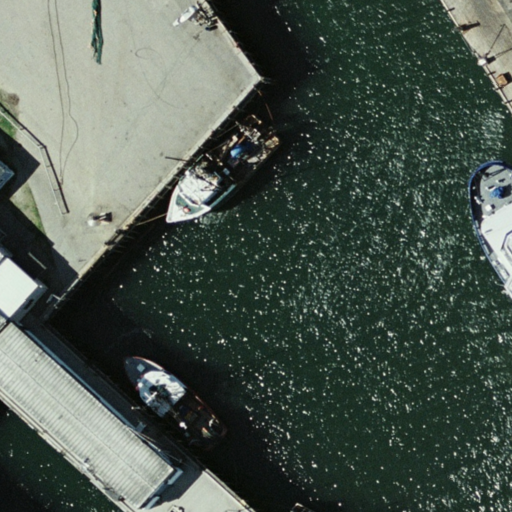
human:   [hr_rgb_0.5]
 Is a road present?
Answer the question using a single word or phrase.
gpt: no

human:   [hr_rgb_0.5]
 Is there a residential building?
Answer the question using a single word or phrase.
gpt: yes

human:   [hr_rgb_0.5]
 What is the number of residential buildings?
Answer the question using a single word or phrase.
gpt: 2

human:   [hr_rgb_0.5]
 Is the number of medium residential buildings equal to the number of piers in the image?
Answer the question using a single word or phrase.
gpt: yes

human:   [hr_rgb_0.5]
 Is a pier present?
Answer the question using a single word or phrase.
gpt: yes

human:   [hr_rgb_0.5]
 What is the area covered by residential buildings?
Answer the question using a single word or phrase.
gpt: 120m2

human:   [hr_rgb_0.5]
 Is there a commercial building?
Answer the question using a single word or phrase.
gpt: no

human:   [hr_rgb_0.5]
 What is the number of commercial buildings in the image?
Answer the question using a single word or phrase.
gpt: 0

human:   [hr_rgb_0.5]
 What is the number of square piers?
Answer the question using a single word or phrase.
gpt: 0

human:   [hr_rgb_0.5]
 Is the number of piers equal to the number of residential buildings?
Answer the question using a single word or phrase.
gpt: no

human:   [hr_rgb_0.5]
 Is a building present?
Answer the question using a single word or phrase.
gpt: yes

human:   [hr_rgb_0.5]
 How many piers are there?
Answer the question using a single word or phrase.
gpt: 1

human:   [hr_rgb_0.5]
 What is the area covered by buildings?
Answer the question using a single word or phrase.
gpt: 120m2

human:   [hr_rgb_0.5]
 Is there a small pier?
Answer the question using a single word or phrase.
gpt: yes

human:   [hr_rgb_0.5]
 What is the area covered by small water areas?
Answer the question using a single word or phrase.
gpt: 0m2

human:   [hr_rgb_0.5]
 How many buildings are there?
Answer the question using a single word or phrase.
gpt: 2

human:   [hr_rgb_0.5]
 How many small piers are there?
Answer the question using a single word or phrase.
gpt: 1

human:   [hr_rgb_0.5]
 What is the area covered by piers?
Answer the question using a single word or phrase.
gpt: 49m2

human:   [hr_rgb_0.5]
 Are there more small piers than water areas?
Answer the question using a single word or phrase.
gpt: yes

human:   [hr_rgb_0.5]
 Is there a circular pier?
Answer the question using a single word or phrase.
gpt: no

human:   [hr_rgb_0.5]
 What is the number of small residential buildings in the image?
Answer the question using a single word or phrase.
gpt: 1

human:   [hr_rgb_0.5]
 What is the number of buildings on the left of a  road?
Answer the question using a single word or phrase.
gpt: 0

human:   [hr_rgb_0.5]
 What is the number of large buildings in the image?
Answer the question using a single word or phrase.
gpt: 0

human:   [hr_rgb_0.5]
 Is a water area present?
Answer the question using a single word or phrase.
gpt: no

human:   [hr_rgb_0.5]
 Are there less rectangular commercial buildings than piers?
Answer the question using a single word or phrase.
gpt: yes

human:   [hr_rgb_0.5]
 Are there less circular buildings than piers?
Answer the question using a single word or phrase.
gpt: yes

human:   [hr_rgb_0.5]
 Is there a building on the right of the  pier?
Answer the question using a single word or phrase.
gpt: yes

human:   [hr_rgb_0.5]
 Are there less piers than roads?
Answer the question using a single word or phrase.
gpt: no

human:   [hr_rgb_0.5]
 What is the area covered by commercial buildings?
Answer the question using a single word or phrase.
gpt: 0m2

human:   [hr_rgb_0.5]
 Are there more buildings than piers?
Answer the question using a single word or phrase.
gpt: yes

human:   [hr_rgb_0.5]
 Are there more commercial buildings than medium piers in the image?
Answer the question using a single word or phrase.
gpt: no

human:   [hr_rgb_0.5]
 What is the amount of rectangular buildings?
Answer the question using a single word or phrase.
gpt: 2

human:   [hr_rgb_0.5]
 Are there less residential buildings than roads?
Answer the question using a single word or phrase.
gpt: no

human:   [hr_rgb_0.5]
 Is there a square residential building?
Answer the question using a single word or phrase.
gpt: no

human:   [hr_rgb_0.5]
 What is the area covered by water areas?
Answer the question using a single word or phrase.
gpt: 0m2

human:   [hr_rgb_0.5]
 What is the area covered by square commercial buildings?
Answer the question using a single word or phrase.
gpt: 0m2

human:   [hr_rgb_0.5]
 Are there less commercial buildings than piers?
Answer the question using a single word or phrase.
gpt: yes

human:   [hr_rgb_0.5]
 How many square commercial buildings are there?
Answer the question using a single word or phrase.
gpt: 0

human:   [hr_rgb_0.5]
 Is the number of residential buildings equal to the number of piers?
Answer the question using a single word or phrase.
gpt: no

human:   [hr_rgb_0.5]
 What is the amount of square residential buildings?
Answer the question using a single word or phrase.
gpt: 0

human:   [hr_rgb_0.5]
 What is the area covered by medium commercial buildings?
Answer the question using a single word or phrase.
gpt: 0m2

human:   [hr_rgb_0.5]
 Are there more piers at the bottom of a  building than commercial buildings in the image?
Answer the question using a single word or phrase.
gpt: no

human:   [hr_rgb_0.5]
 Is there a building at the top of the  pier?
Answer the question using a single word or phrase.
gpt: no

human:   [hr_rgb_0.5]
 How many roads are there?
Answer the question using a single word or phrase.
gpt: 0

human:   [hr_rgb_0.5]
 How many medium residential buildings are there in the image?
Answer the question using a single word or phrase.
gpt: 1

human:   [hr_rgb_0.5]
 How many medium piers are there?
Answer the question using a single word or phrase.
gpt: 0

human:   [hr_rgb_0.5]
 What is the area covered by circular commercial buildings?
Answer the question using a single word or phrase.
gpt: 0m2

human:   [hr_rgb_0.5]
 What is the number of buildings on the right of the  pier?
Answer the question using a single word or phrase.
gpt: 2

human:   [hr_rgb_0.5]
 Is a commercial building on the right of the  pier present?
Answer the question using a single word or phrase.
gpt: no

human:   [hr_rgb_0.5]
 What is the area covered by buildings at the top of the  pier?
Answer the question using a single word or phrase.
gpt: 0m2

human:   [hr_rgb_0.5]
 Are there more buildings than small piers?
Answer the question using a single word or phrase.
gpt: yes

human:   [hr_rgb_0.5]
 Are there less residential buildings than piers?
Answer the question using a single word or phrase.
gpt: no

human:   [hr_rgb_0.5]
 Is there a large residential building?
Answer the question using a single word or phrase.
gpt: no

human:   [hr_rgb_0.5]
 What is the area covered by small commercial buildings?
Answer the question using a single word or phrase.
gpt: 0m2

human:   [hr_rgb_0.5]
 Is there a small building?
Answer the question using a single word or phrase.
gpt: yes

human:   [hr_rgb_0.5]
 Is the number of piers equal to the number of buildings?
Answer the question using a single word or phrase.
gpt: no

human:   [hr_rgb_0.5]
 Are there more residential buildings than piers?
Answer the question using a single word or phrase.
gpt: yes

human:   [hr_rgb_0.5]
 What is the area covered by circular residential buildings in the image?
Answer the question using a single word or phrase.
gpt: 0m2

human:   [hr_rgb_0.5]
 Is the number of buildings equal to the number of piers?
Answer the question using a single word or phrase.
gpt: no

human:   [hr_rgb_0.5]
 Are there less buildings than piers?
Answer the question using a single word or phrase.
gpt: no

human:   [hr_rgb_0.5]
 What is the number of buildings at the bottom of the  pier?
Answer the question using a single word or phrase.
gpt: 2

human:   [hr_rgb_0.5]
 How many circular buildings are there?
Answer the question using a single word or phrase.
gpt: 0

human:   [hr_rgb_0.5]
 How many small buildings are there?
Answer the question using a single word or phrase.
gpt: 1

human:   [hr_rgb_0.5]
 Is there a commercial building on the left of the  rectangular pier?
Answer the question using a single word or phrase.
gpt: no